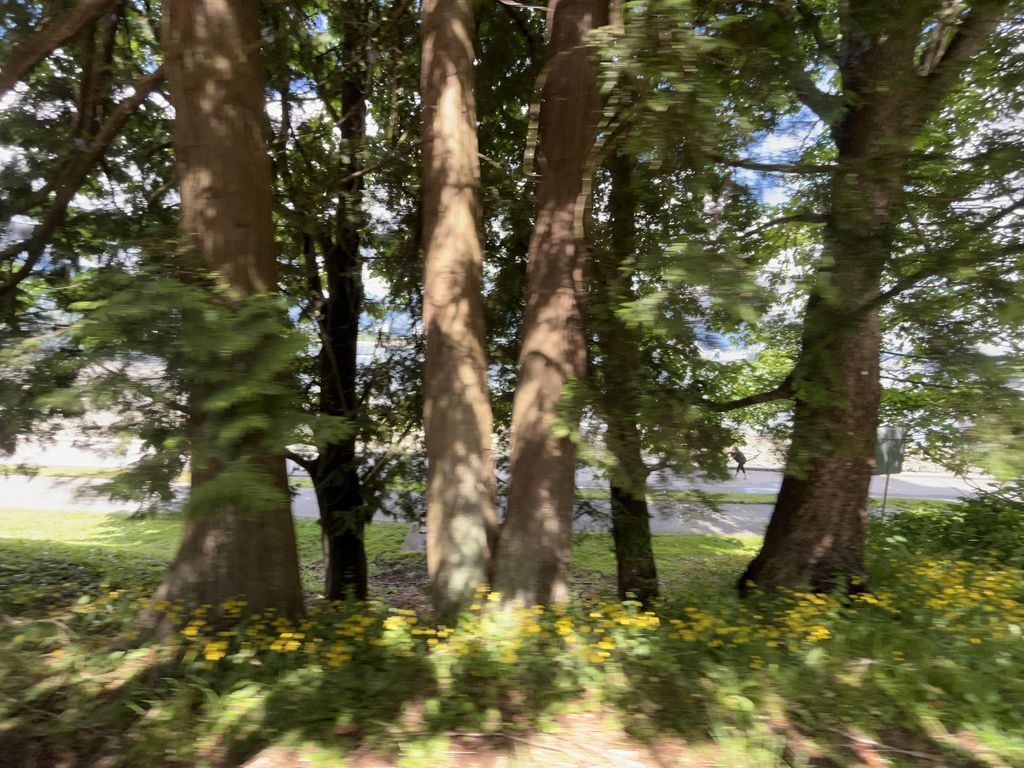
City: vancouver